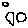
Label: circle